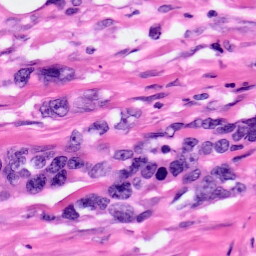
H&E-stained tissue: Pancreatic